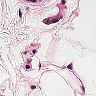
Metastatic tissue present: no